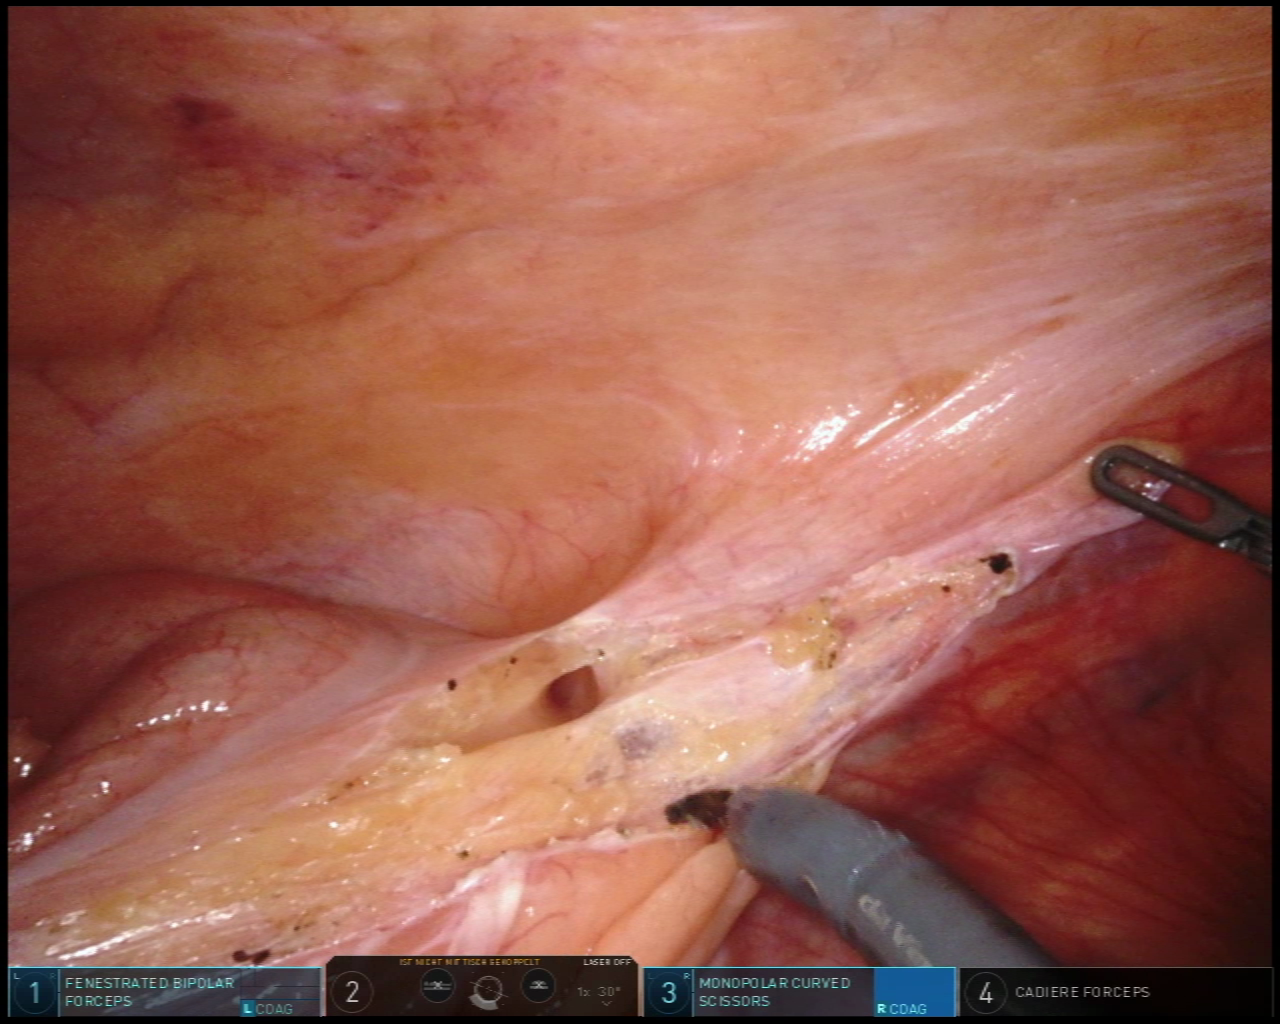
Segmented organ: abdominal_wall
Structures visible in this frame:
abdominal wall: yes
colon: yes
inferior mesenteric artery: no
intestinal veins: no
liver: no
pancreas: no
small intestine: no
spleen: no
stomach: no
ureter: no
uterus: no
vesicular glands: no